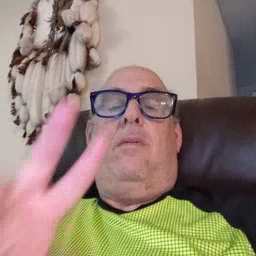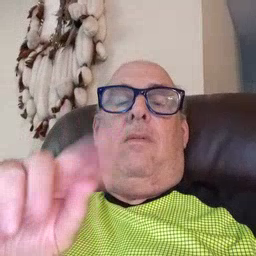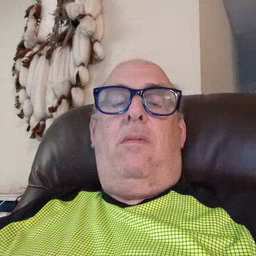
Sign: no